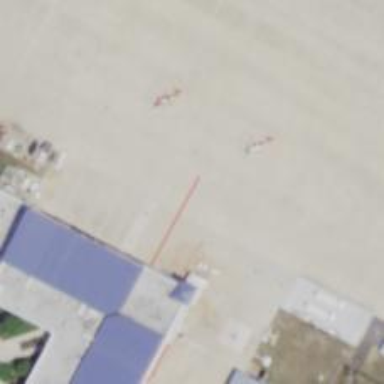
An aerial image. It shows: Image of helipad at airport.